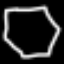
Label: octagon